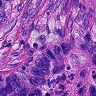
Metastatic tissue present: yes